Question: I modified this and am moving this comment to the top.
In keeping with Stackoverflow, this could be a bug in some underlying things that no one can fix. But I will consider the best method you propose keeping within the framework of our application to remove the spurious attribute as the solution. It would be unfair otherwise.
I have an oddity I am trying to solve which is baffling. First, it's unclear that it is IE except this behavior does not happen on Chrome or Firefox. We are using charting libraries from Anychart and D3 to generate SVGs on a page. All of this is great. The application is a printing application and extracts the resolved css + html into a separate div and sends this via REST to a formatting service.
The issue lies only in IE and only with the Anychart chart. If you examine this page:
<URL>
And look toward Image Example #4, you will see a chart. Using IE and DOM explorer, you will see this:

All looks fine. In fact all is fine if that was "real". If you use javascript to extract that SVG in anyway (simplest method is copy HTML in Explorer DOM), you will see that this element's HTML is actually:
'''
<svg xmlns="http://www.w3.org/2000/svg" width="800" height="600" xmlns="http://www.w3.org/2000/svg">
'''
Even using 'document.getElementById("anychart").outerHTML' in console returns this element this way.
Note the double declaration of the namespace. Well, that is the issue as that is an error.
- - -
Am I missing something here? Is there something else we are doing that is making IE do this?
NOTE: I am not looking for answers like apply the regex against the serialized string or such. We can do that (in fact we already do) to close empty (non-closed) HTML tags to make valid XML.
NOTE2: I am not discounting the fact that this could exists in the underlying Anychart JS library used or be a bug in Internet Explorer. It does only appear using Anychart library. They have been contacted to comment. However, the fact that IE shows only one namespace in the DOM explorer and then two when exporting is suspect that it is an IE issue potentially. They have also been contacted through their support.
So, I understand there may be no "answer" to this question .. it could be a bug in another library or in a browser.
As such, this demo only works in Chrome and Firefox for the moment ... until we hack around this or solve in some other way.
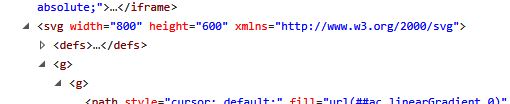
Answer: After deep analysis Anychart Javascript library was the culprit. They fixed the bug and this does not happen anymore.